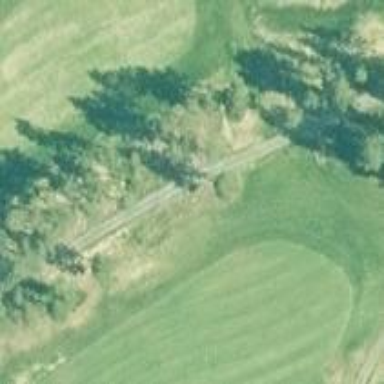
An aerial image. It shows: Golf fairway surrounded by grass.